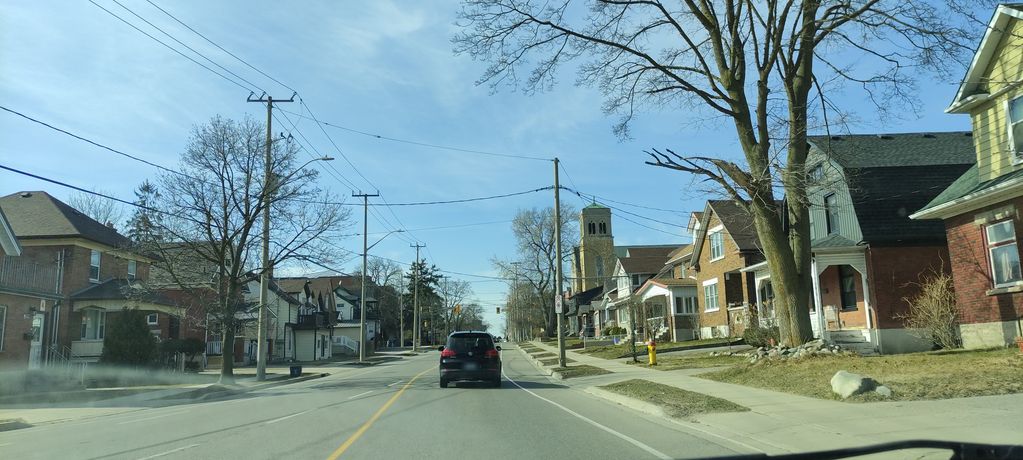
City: kitchener-waterloo